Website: walmart
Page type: account-selection
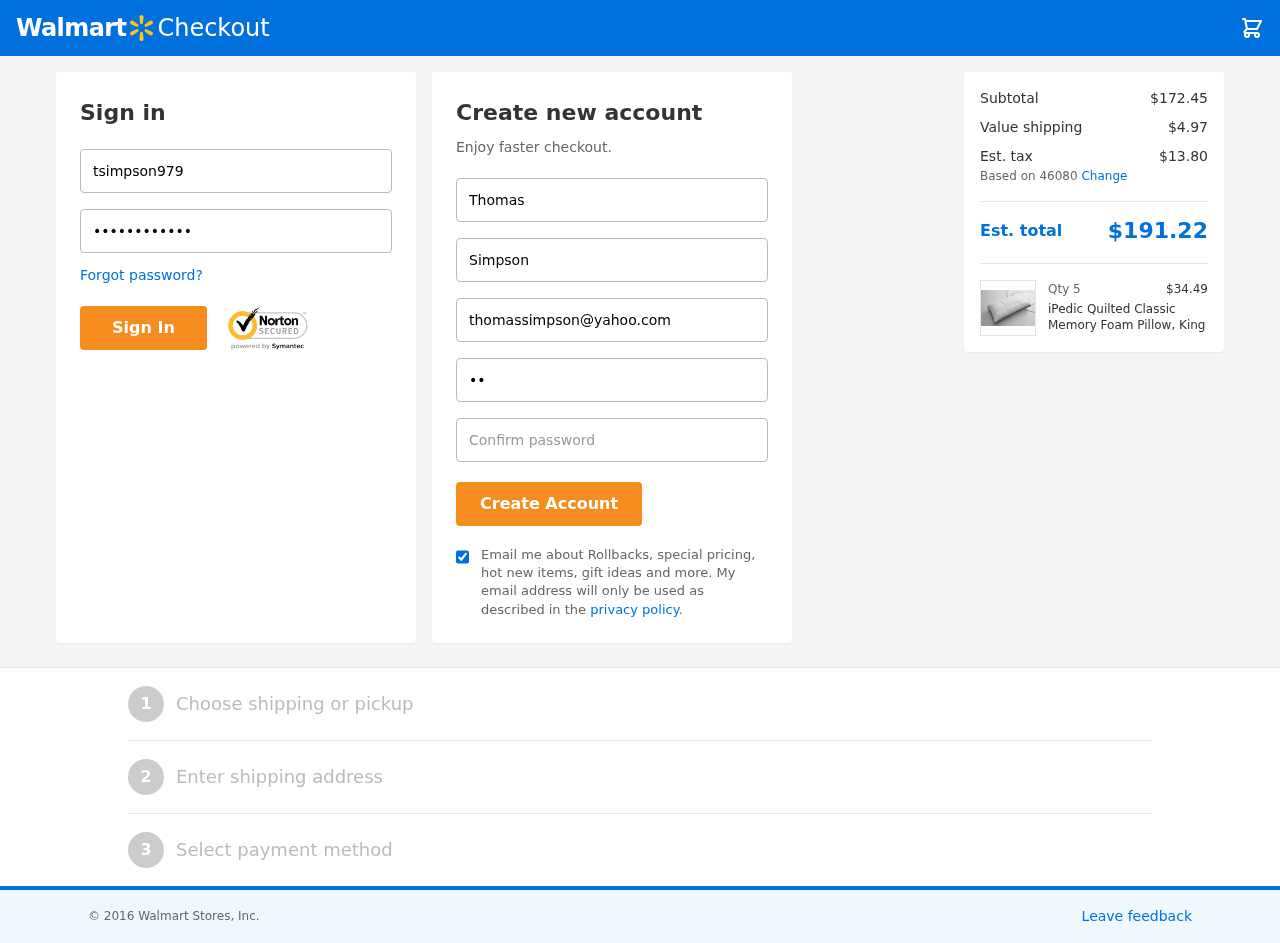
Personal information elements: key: PII_EMAIL
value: thomassimpson@yahoo.com
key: PII_FIRSTNAME
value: Thomas
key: PII_LASTNAME
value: Simpson
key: PII_LOGIN_USERNAME
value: tsimpson979
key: PII_POSTCODE
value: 46080
Product elements: key: PRODUCT1_NAME
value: iPedic Quilted Classic Memory Foam Pillow, King
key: PRODUCT1_PRICE
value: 34.49
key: PRODUCT1_QUANTITY
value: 5
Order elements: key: ORDER_SUBTOTAL
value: $172.45
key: ORDER_SHIPPING_COST
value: $4.97
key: ORDER_TAX
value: $13.80
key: ORDER_TOTAL
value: $191.22